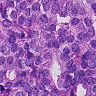
Metastatic tissue present: yes